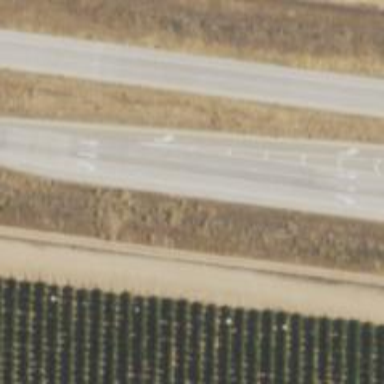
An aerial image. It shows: Primary link highway.